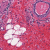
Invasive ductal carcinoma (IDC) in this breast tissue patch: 0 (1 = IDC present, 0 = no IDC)